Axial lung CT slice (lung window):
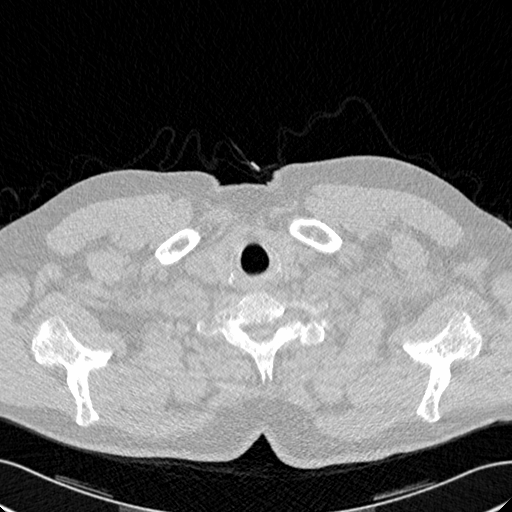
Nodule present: no